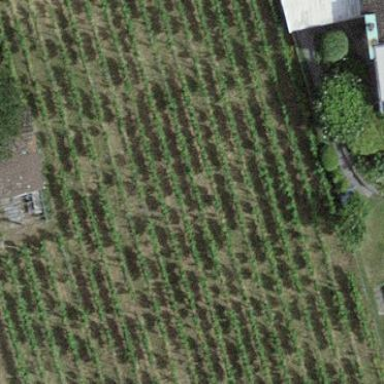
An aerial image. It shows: Vineyard with grape crops.